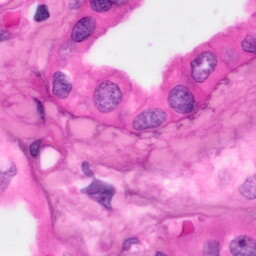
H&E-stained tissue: Pancreatic